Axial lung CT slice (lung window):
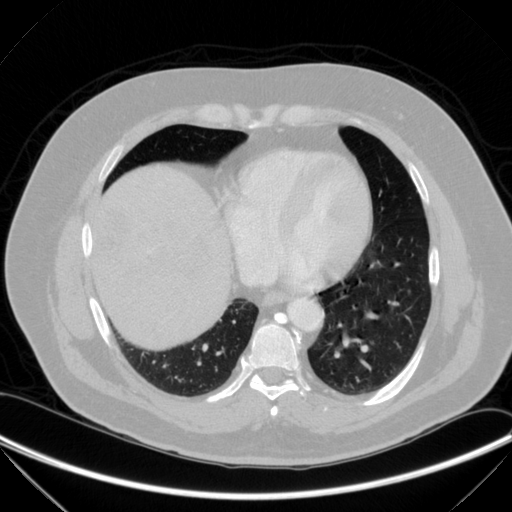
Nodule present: yes
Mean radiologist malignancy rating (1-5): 3